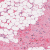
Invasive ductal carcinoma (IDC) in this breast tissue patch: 0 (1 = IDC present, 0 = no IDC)